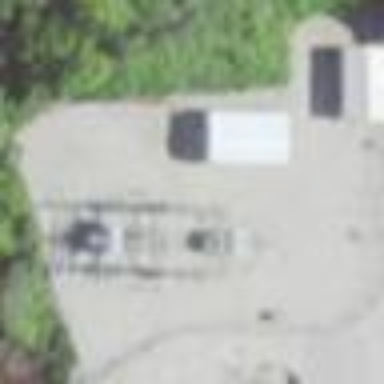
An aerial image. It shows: Minor distribution substation.